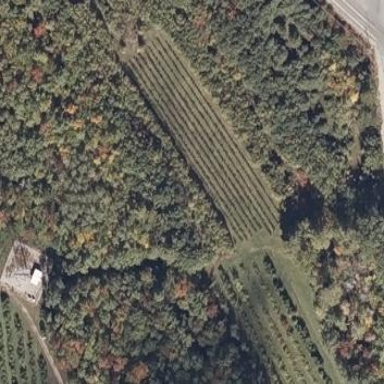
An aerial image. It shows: Orchard.